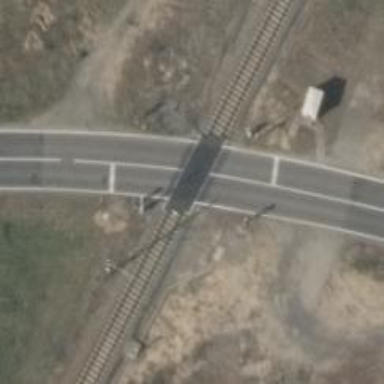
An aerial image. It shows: Level crossing along the railway.